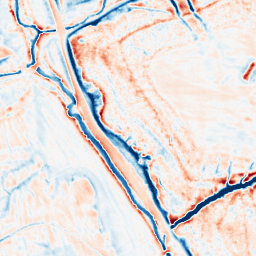
Category: multiscale
Decomposition family: dog_multiscale
Decomposition parameters: sigma_ratio: 1.4
n_scales: 6
base_sigma: 0.5
Upsampling method: regularized
Upsampling parameters: scale: 2
lambda_reg: 0.001
Upsampling scale: 2